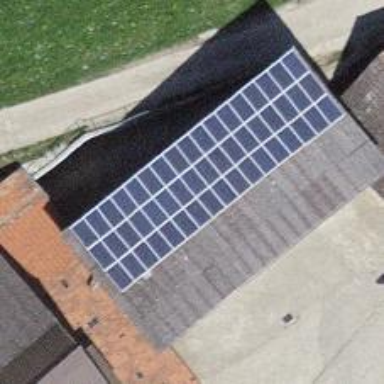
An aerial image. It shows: Solar power generator utilizing photovoltaic technology with solar photovoltaic panels.